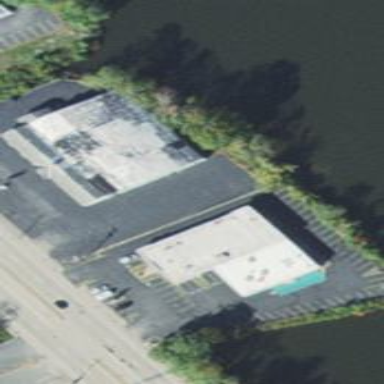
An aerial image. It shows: Building.